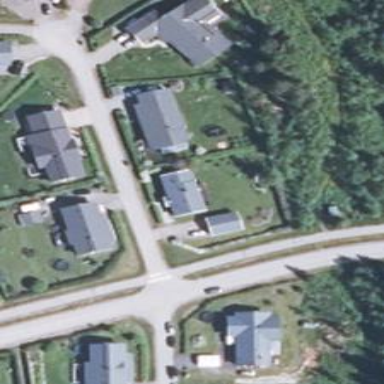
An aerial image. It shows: Living street.